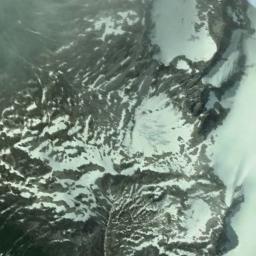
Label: snowberg